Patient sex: M
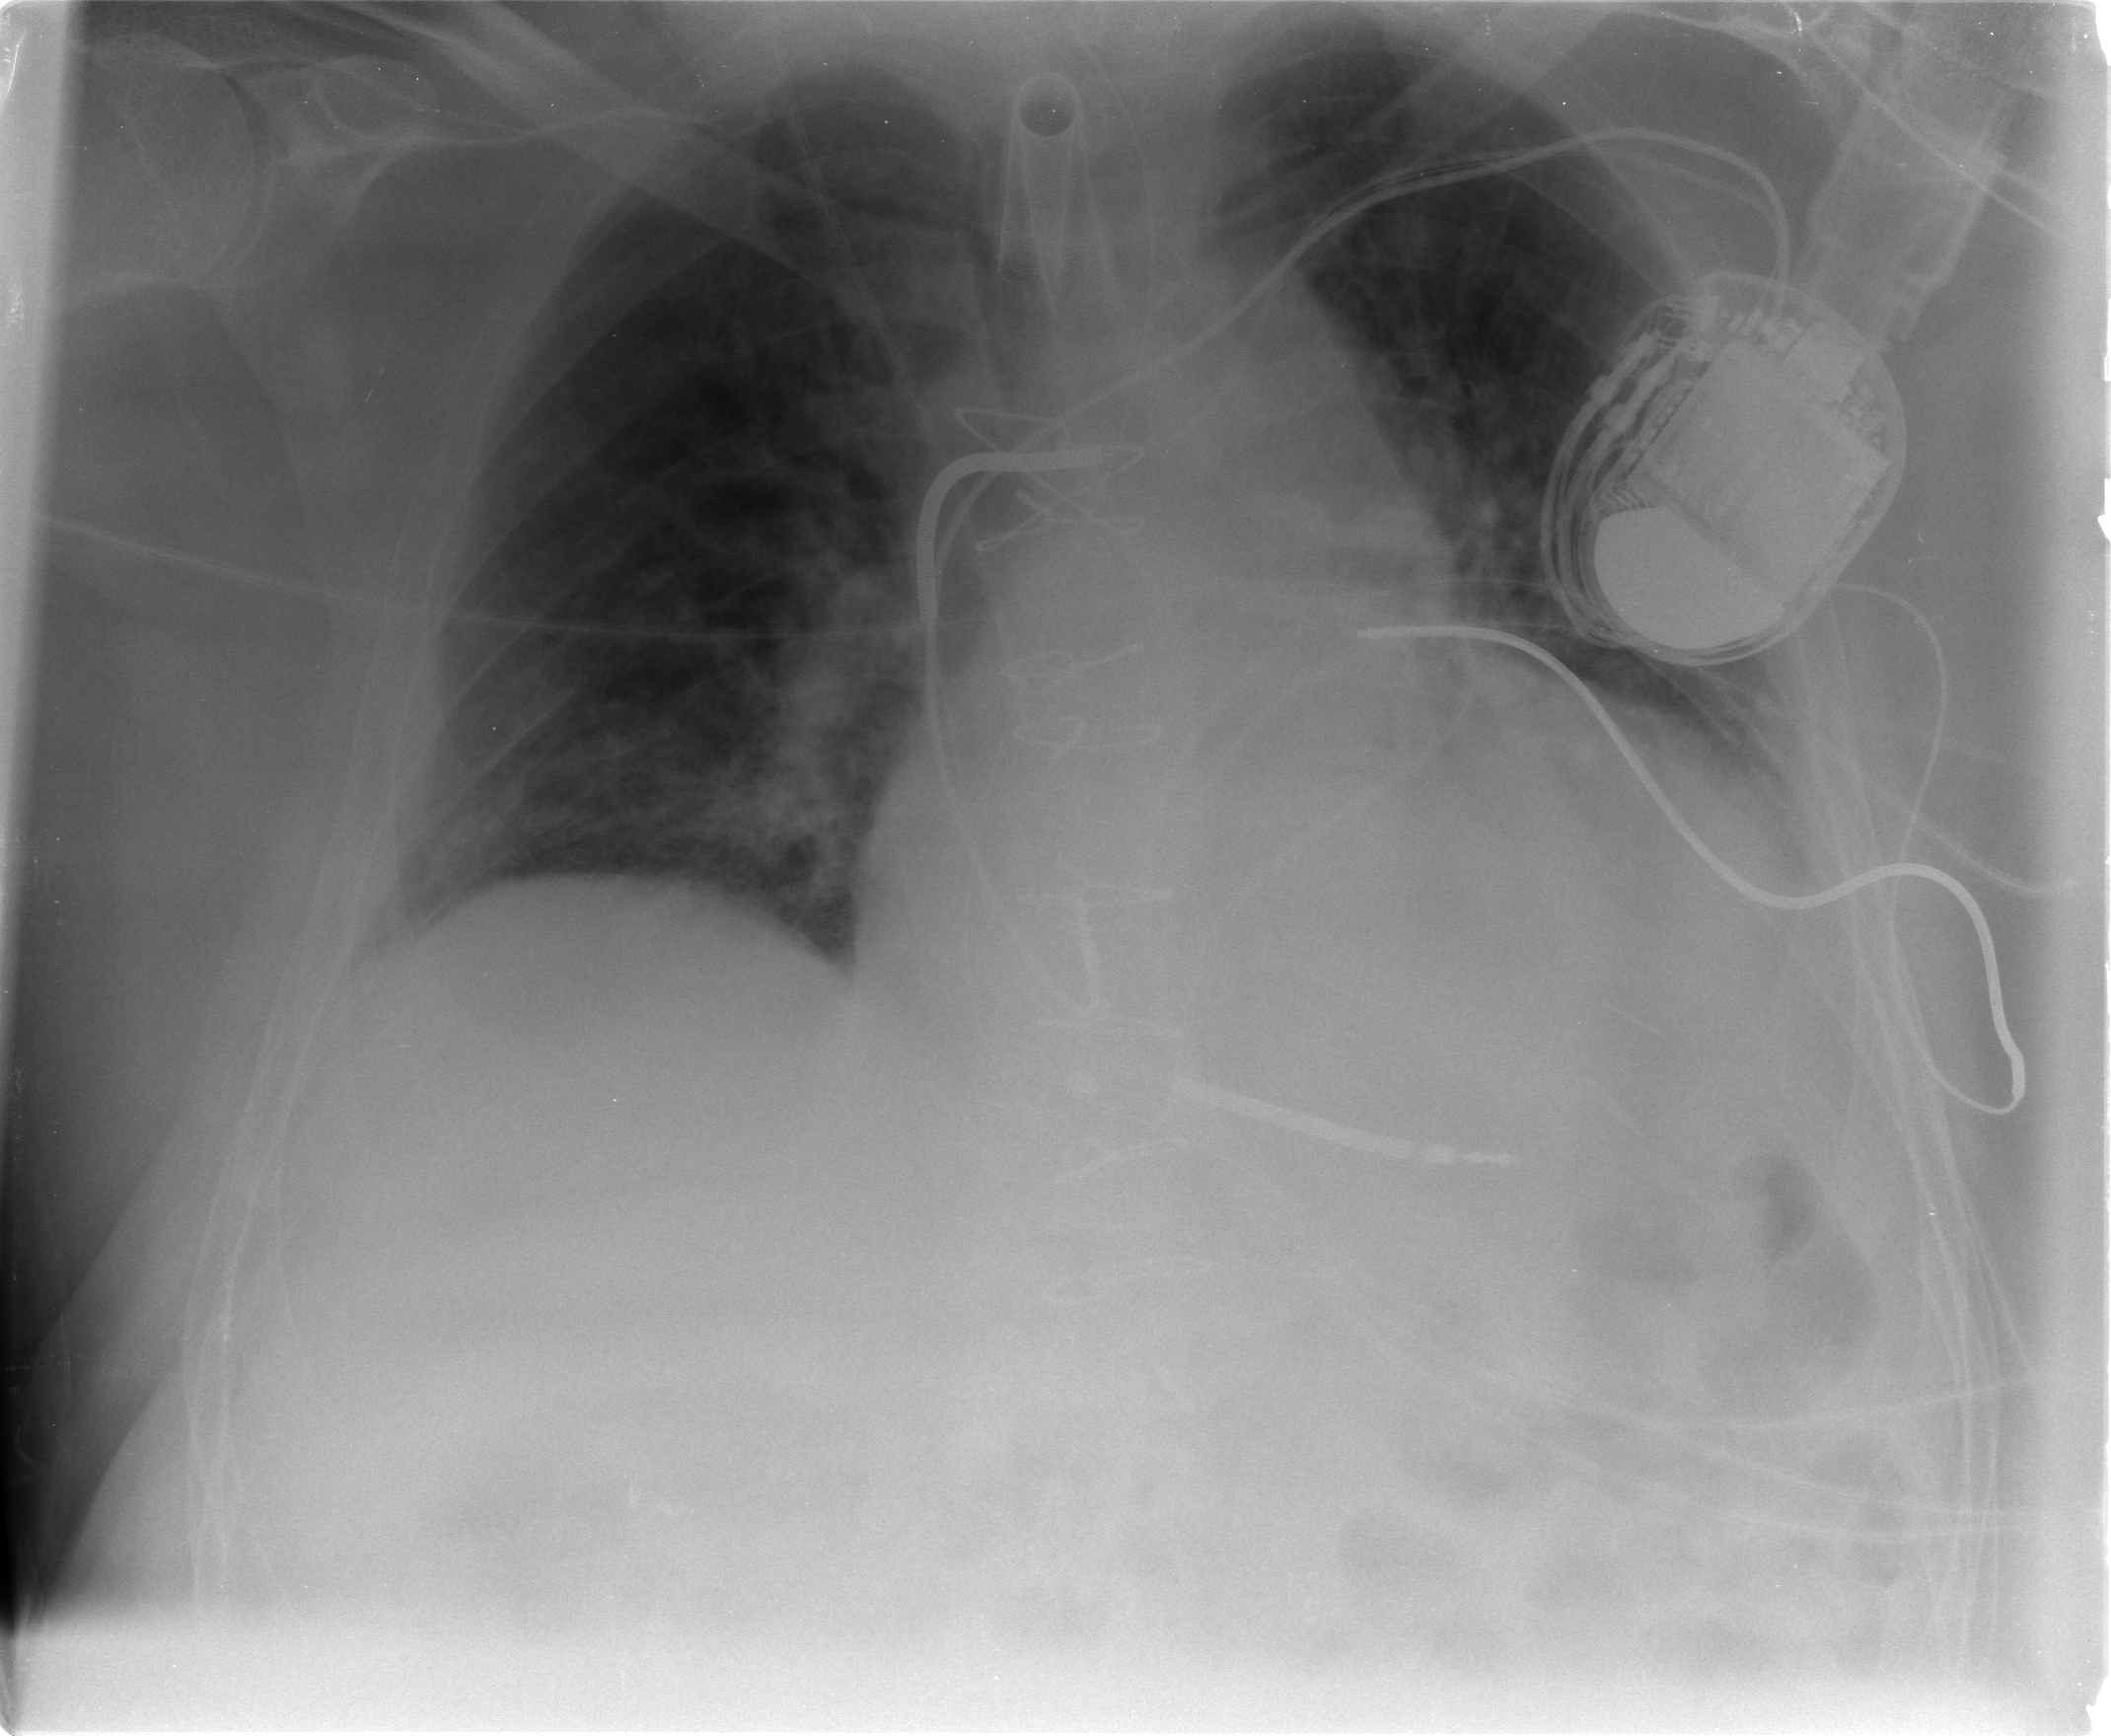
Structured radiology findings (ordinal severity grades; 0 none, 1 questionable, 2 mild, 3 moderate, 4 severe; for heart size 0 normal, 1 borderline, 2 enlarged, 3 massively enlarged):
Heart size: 2
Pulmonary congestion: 2
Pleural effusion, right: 1
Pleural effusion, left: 1
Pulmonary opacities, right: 0
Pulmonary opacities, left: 0
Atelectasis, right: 2
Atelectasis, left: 2